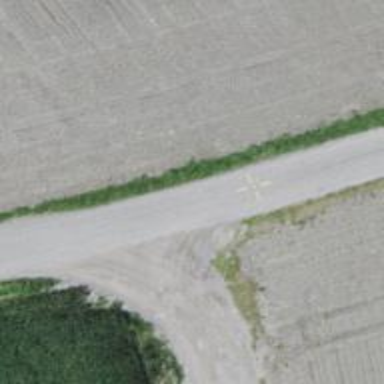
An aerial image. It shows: Gravel track with grade2 quality.